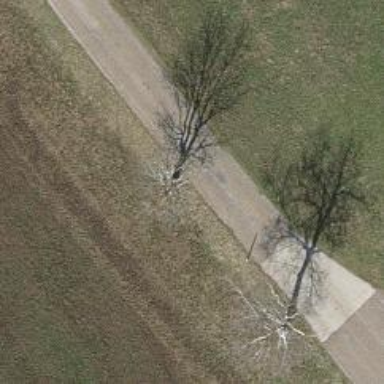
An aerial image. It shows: Broadleaved tree in natural setting.